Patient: sex M, age 66
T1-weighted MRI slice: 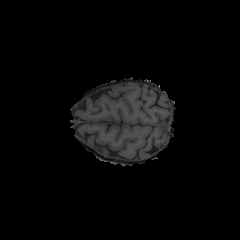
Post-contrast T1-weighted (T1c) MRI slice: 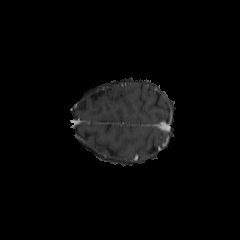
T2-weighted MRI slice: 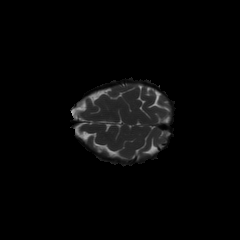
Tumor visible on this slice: no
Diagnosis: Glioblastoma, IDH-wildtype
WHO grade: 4